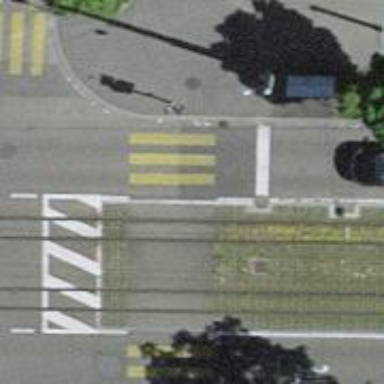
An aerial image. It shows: Crossing for the railway.